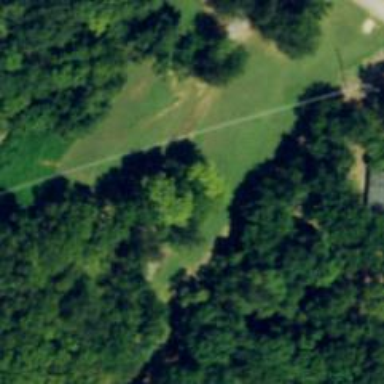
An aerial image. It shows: Disc golf basket.